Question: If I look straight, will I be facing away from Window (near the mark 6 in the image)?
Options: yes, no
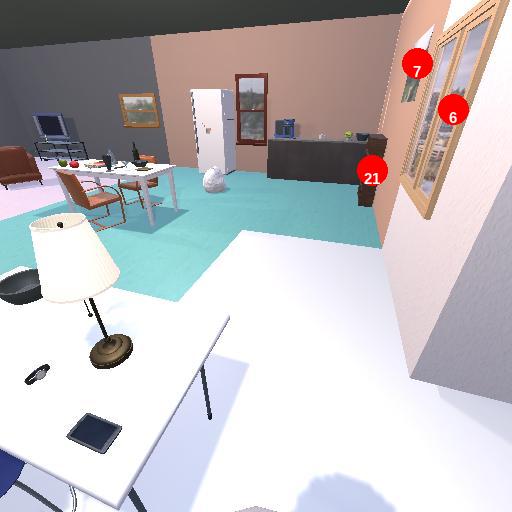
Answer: yes